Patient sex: M
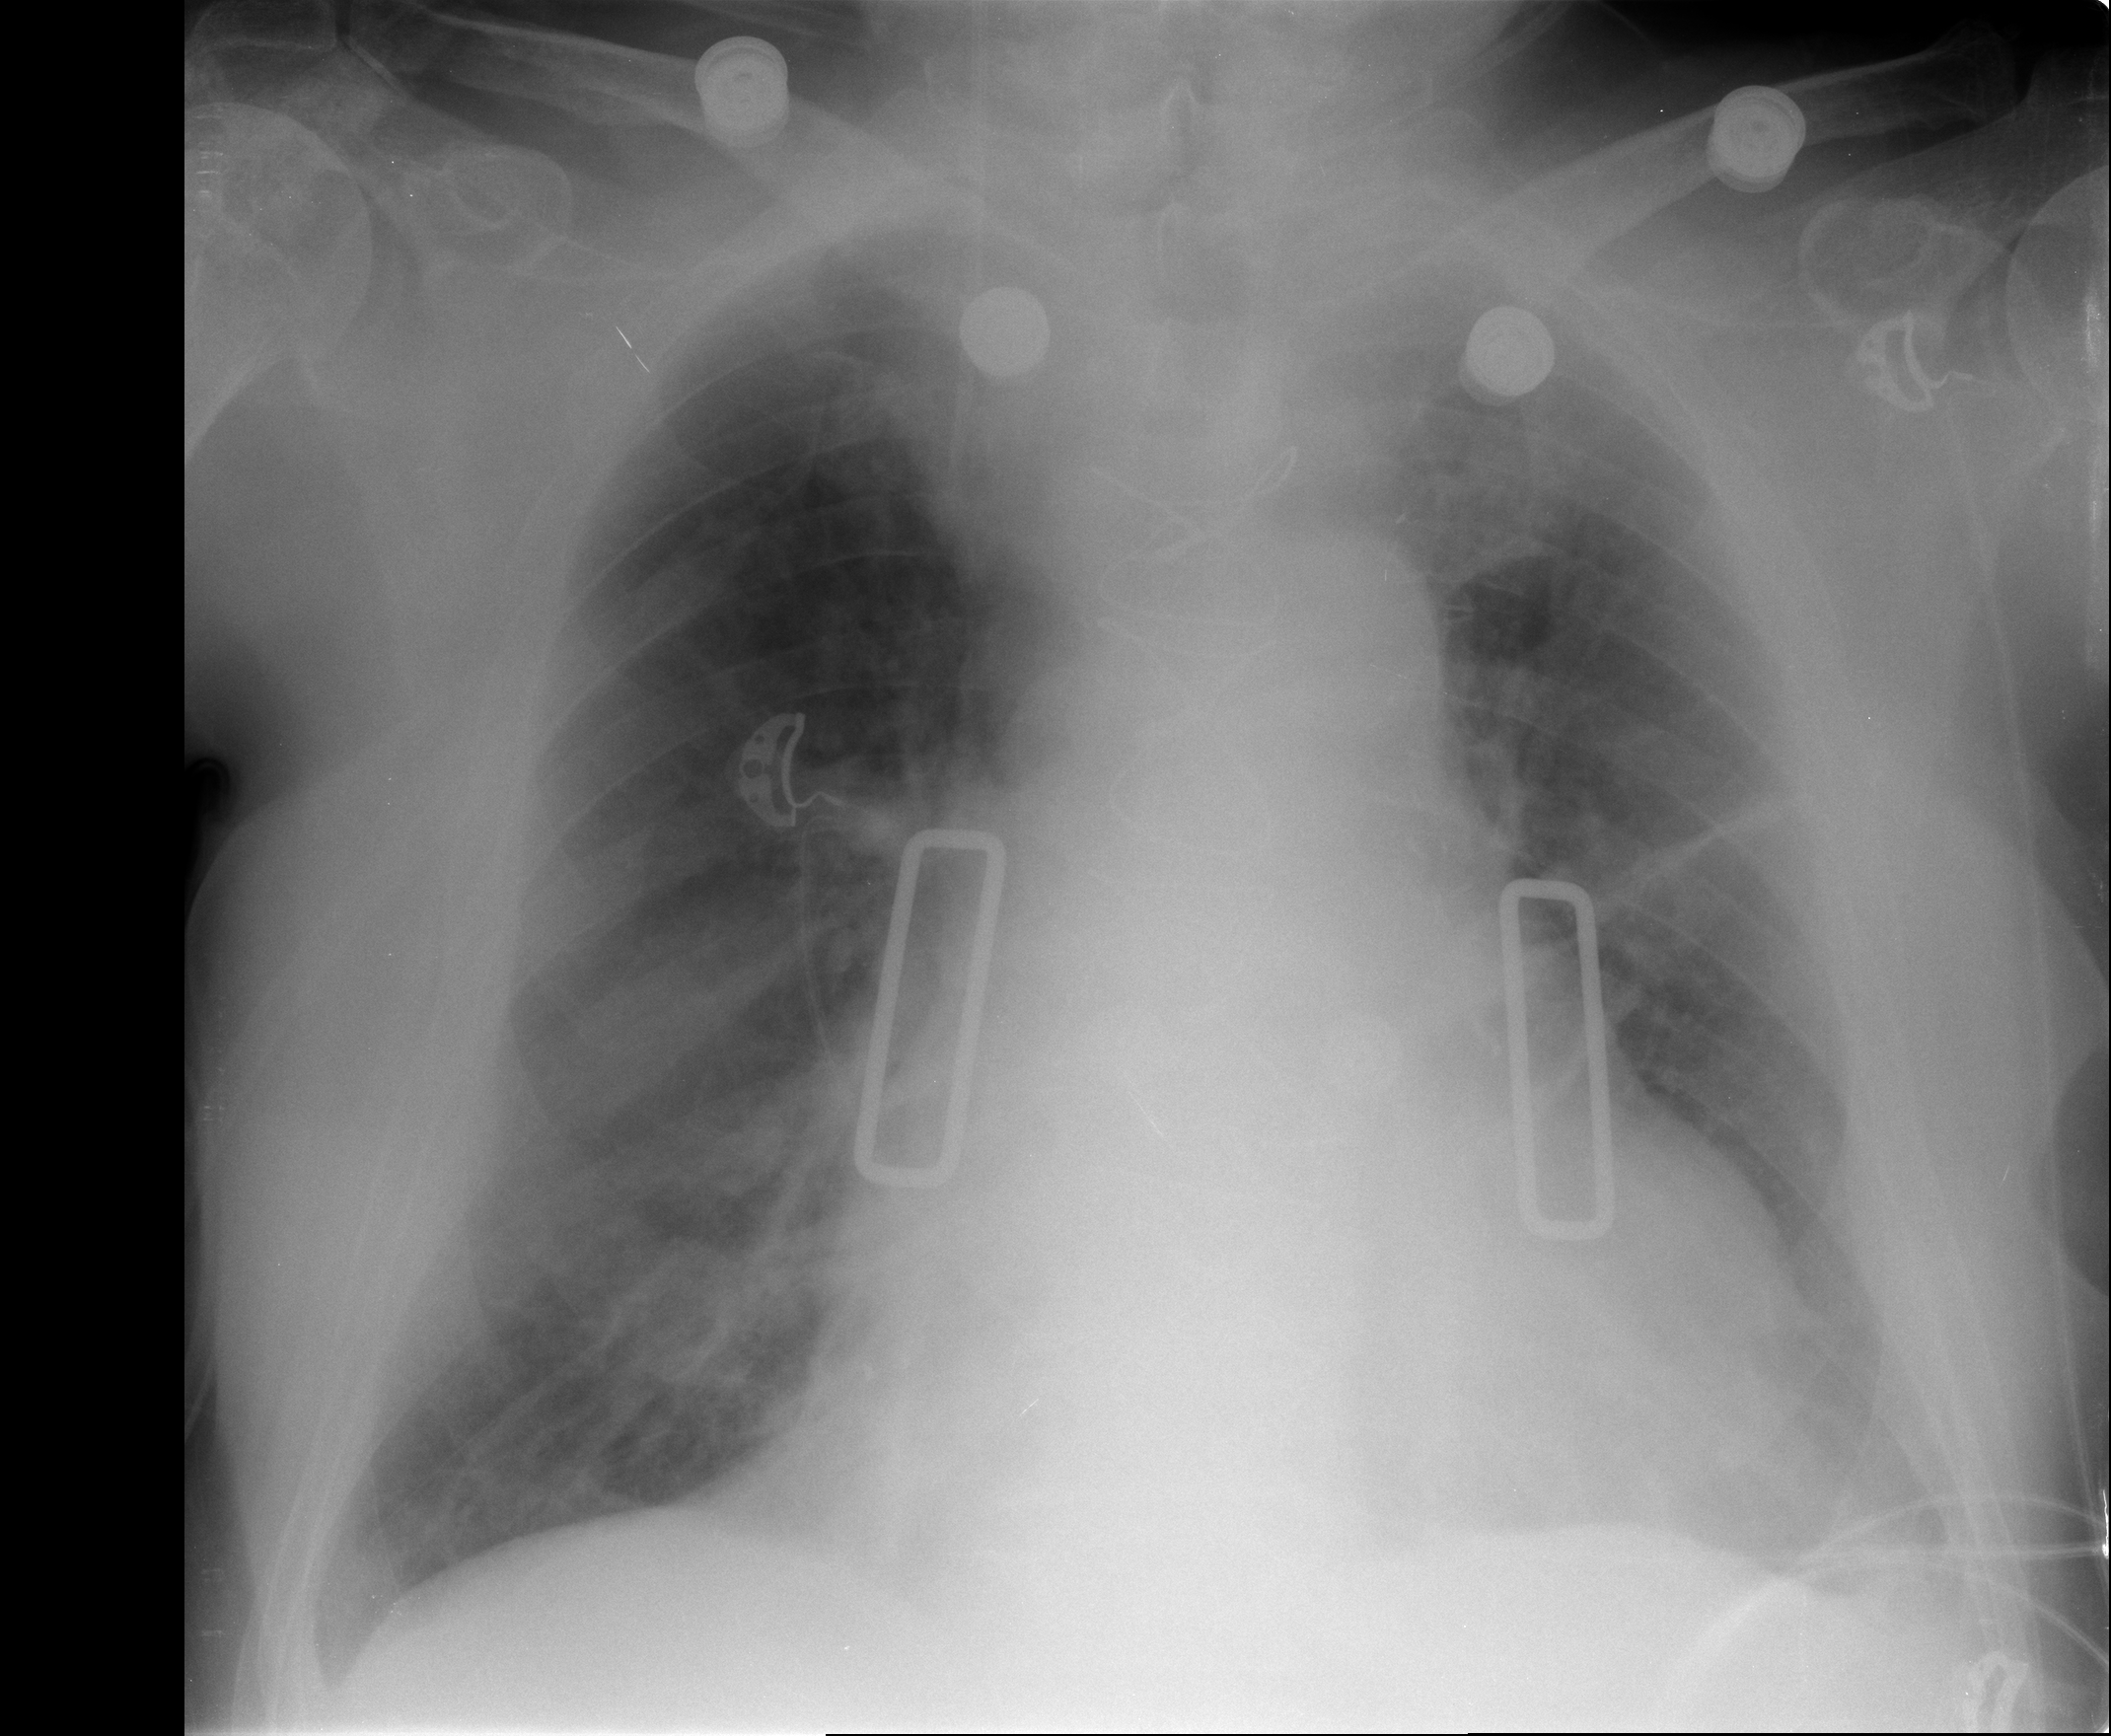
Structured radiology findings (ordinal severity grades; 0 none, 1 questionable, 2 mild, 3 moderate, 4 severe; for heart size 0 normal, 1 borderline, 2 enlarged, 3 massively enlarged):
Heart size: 2
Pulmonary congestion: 2
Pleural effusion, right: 1
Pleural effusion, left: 2
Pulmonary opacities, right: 1
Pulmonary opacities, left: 1
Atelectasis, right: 2
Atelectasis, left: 2